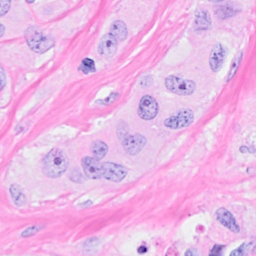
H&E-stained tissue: Breast